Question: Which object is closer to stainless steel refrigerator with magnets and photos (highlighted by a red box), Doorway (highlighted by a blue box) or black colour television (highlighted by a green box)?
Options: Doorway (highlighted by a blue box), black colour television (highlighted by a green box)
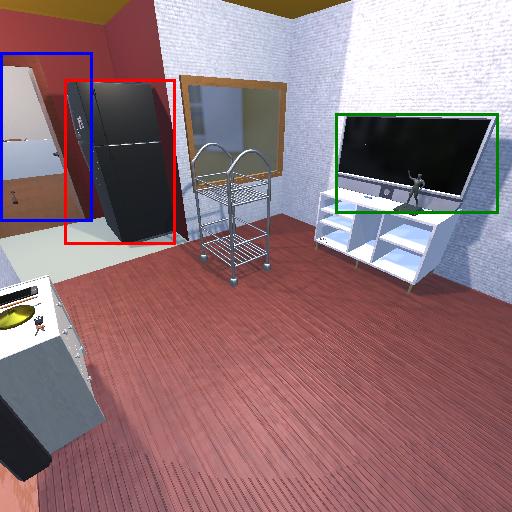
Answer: Doorway (highlighted by a blue box)